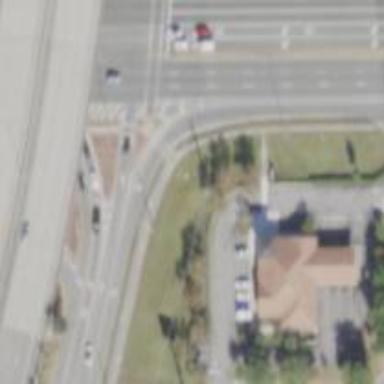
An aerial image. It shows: Footway located on traffic island.